Current action and preconditions to check: trajectory_clear

Your task: For each precondition in the list above, predict whether it will hold at this action.

Consider the current scene as observed from the mobile robot's camera, and analyze the predicted future states of all dynamic agents (e.g., people, animals, vehicles, or any moving entities) within the NEXT SECOND.

IMPORTANT: Only answer "very likely" if you are absolutely certain—based on strong, clear evidence—that a dynamic agent will violate the precondition in the predicted future state. Do NOT answer "very likely" for unlikely, ambiguous, or low-probability risks.

Ask yourself for each precondition: Is there a high probability, with clear and convincing evidence, that the predicted future states of any dynamic agent will interfere with the predicted future state of the currently executing action within the NEXT SECOND, causing that precondition to fail?

Assess the risk level based on these predictions. Use "likely" or "very likely" if motions create a clear risk of interference.

Use "neutral" or "improbable" if agents are nearby but their predicted paths are clearly diverging or non-conflicting.

Failure Risk Categories: "very improbable", "improbable", "neutral", "likely", "very likely"

Answer Format: Output ONLY the probability_of_failure value from these categories: "very improbable", "improbable", "neutral", "likely", "very likely"

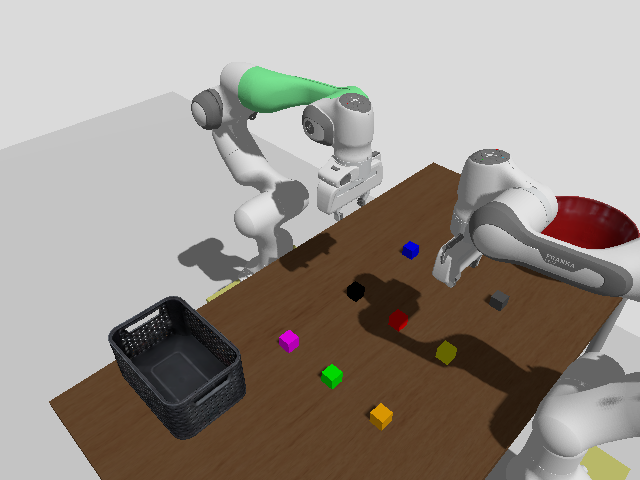

Answer: improbable